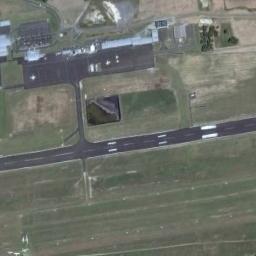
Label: airport